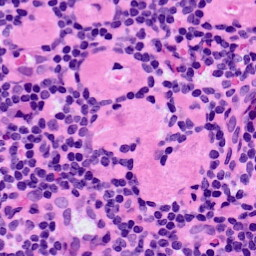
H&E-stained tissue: LymphNode